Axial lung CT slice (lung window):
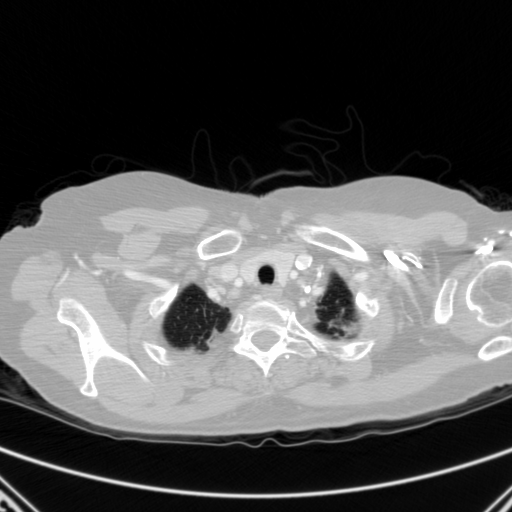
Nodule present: no